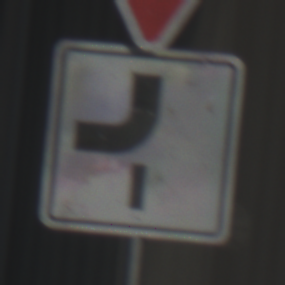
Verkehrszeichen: VerlaufVorfahrtsstrasse7
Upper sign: VorfahrtGewaehren
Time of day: MorningAfternoon
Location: Outdoor (Urban)
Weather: Clear
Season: NotSpecified
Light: Natural